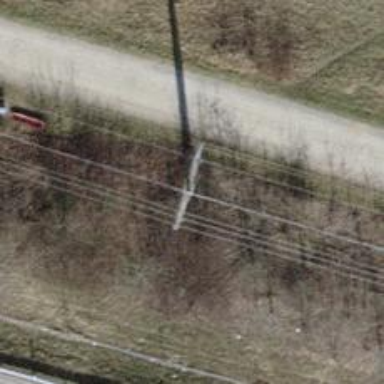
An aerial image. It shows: Power pole.